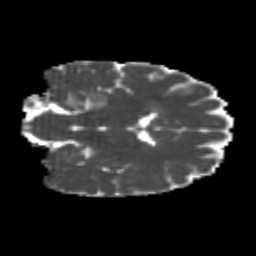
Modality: MD
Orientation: coronal
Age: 24
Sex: female
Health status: healthy
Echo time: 0.074 s